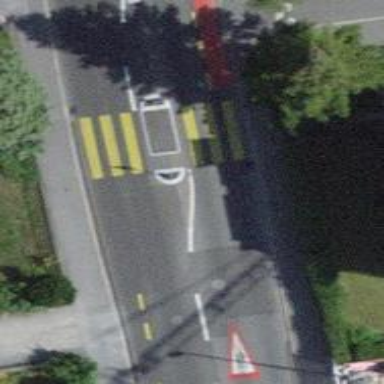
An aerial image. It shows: Kerb serving as barrier.